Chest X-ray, PA view. Patient: 43 years old, sex M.
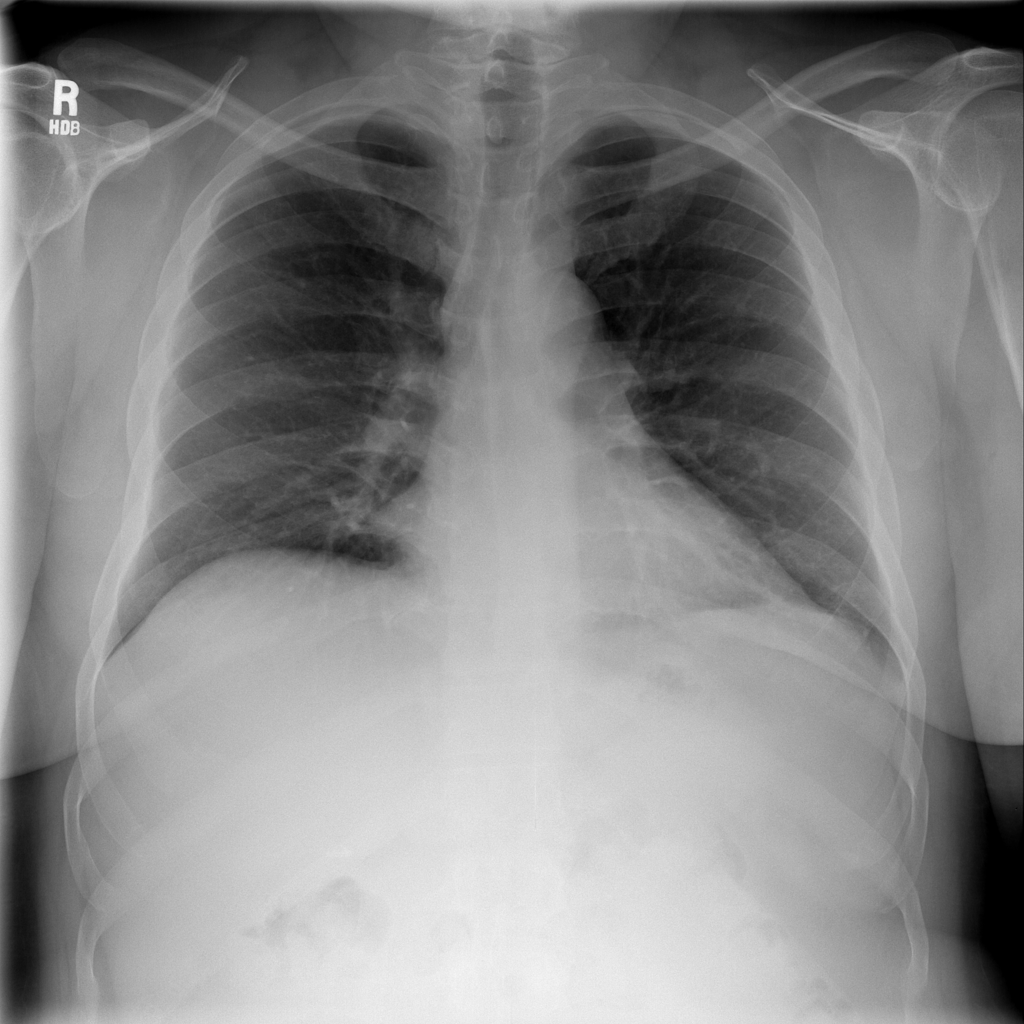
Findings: No Finding